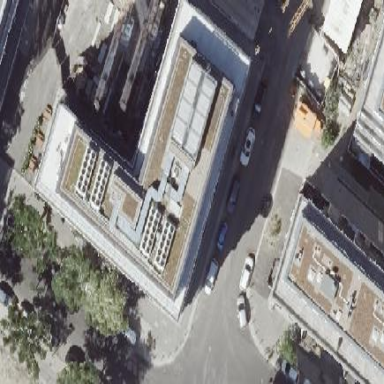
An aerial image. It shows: Commercial building with flat roof.